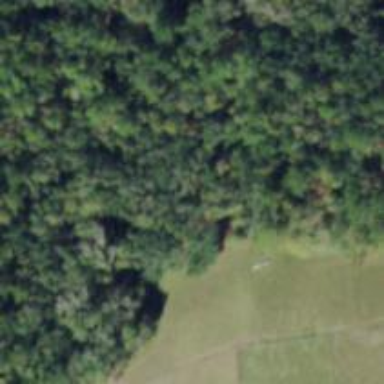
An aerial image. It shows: Woodland with needle-leaved trees.